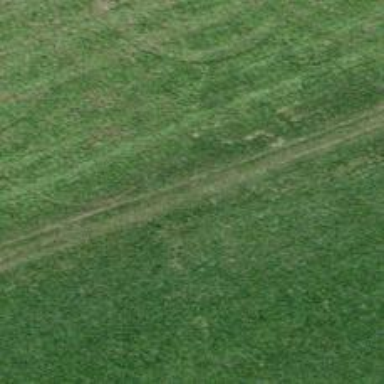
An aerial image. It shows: Footway covered with grass.